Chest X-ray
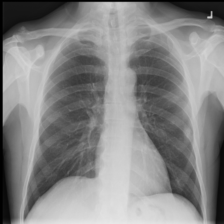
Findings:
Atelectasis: negative
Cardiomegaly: negative
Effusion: negative
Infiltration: negative
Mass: negative
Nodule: negative
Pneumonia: negative
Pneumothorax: negative
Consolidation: negative
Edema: negative
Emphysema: negative
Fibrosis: negative
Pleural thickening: negative
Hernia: negative